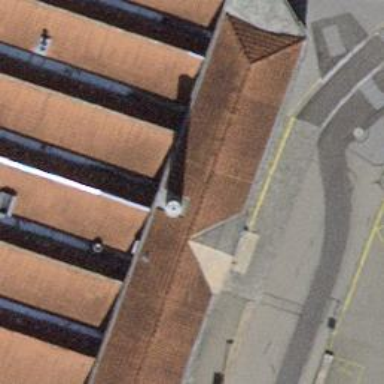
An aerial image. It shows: Restaurant.